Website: crate-barrel
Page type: customer-info-address
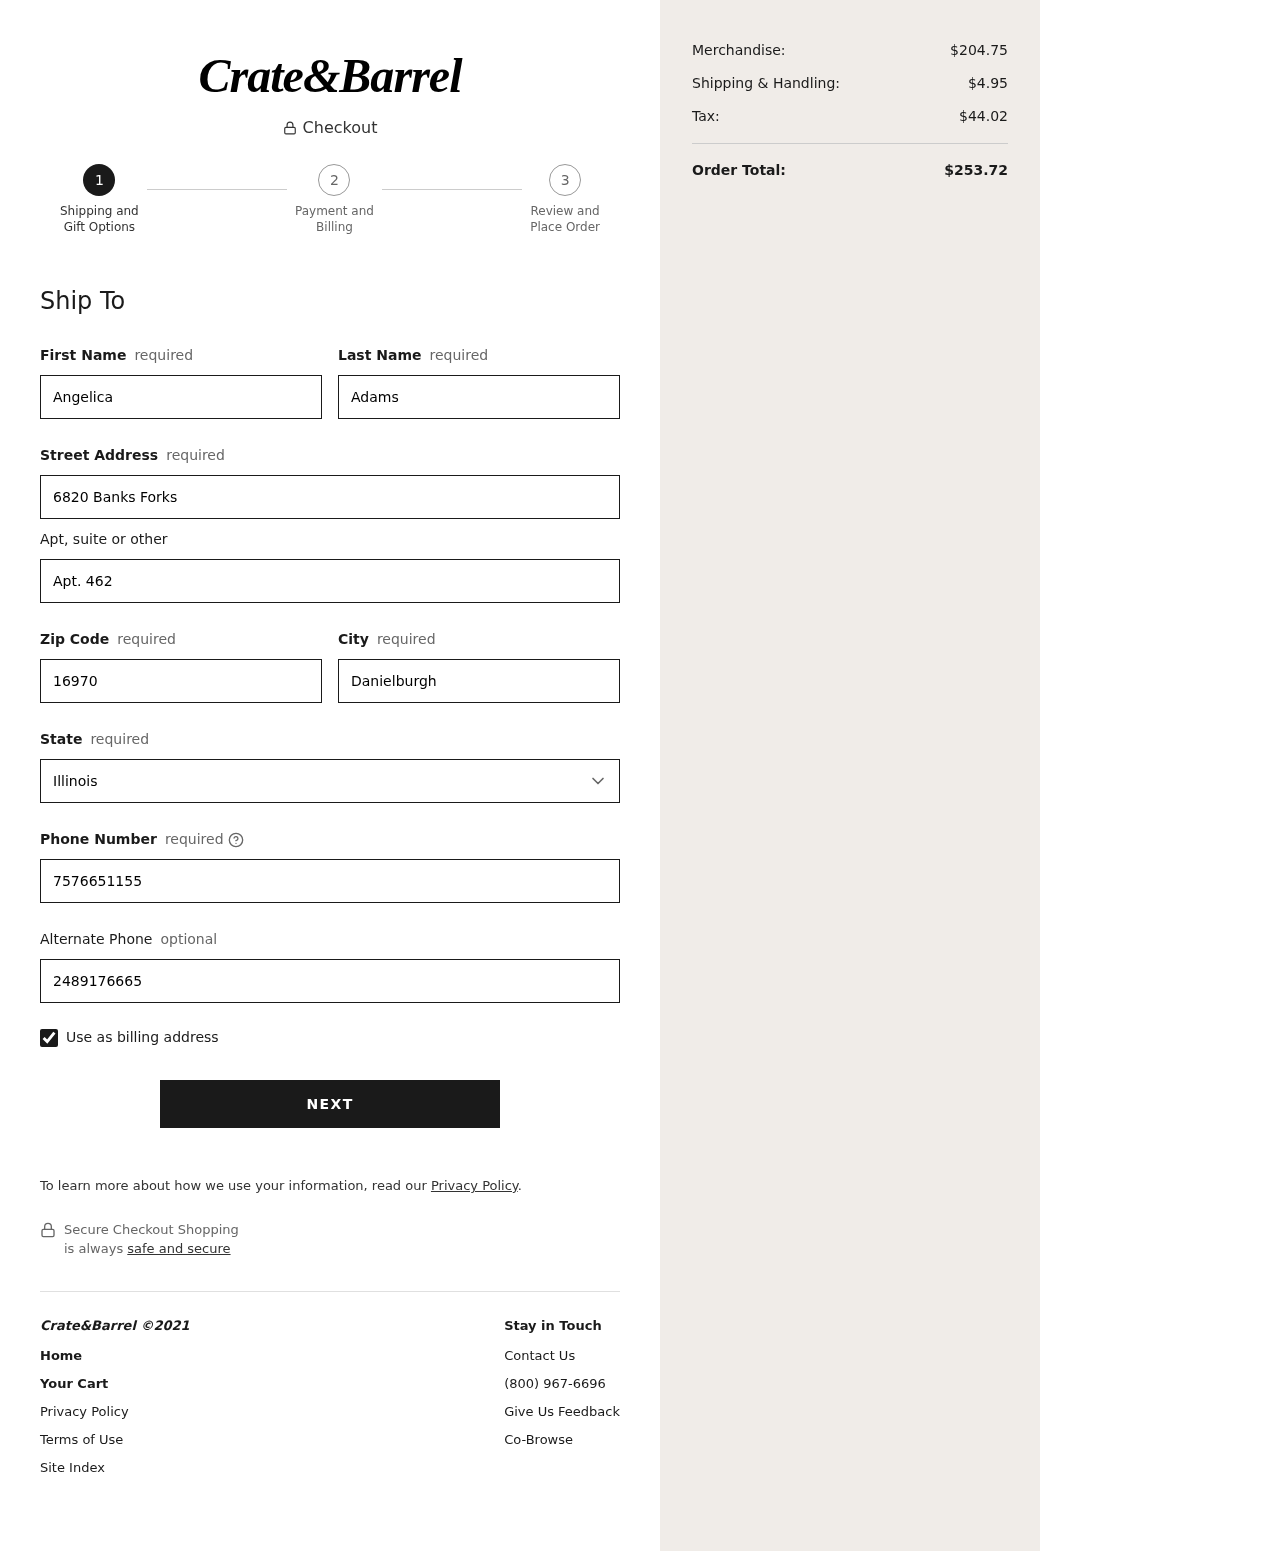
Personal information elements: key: PII_STATE
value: Illinois
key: PII_FIRSTNAME
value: Angelica
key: PII_LASTNAME
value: Adams
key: PII_STREET
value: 6820 Banks Forks
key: PII_STREET2
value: Apt. 462
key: PII_POSTCODE
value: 16970
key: PII_CITY
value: Danielburgh
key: PII_PHONE
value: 7576651155
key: PII_PHONE_ALT
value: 2489176665
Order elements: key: ORDER_SUBTOTAL
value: $204.75
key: ORDER_SHIPPING_COST
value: $4.95
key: ORDER_TAX
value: $44.02
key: ORDER_TOTAL
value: $253.72